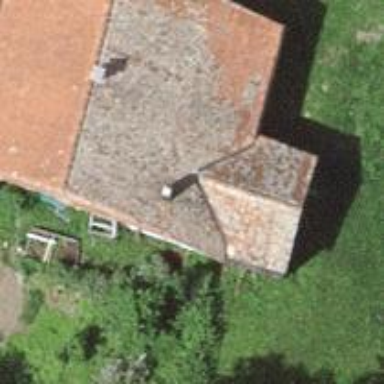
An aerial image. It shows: Farm building.